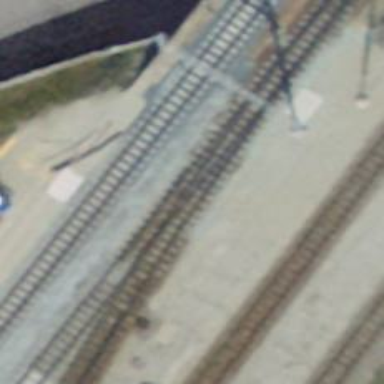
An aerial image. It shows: Narrow-gauge railway siding with electrified contact line. The siding has one track.